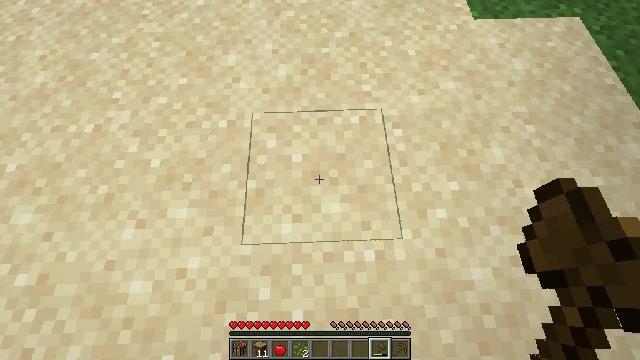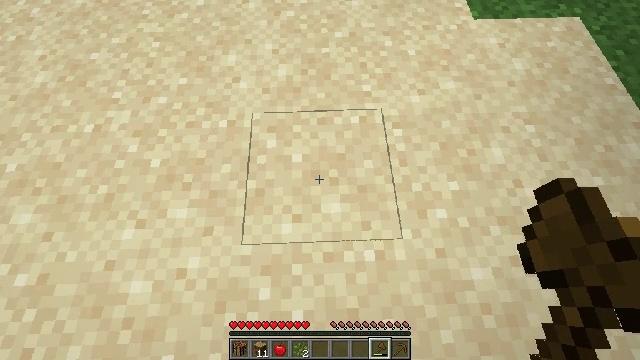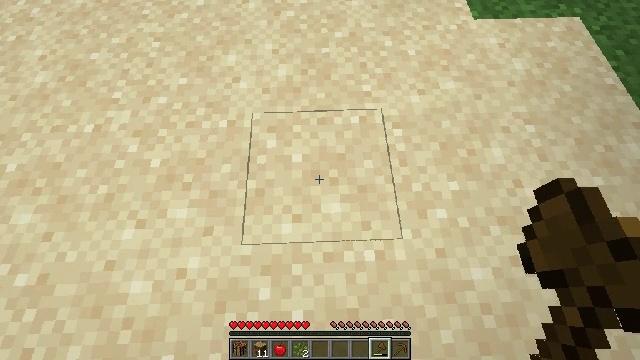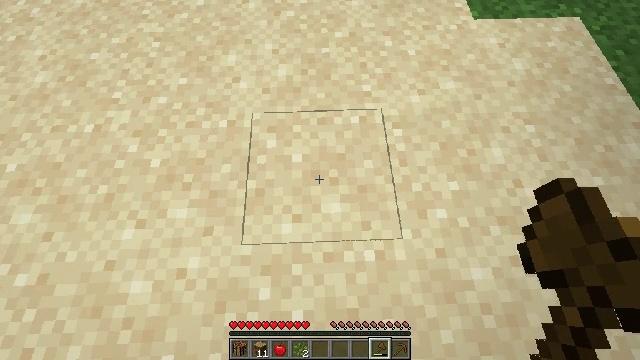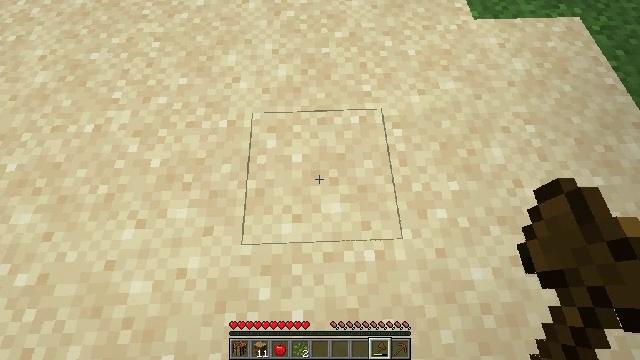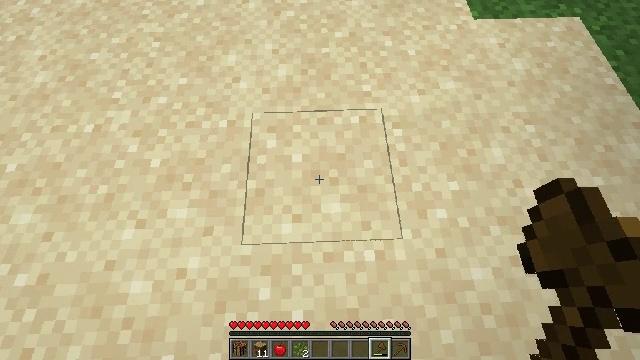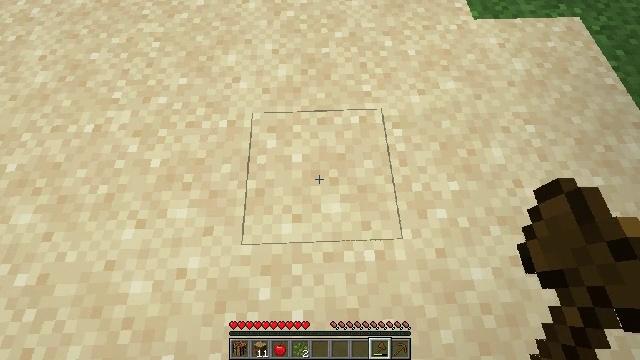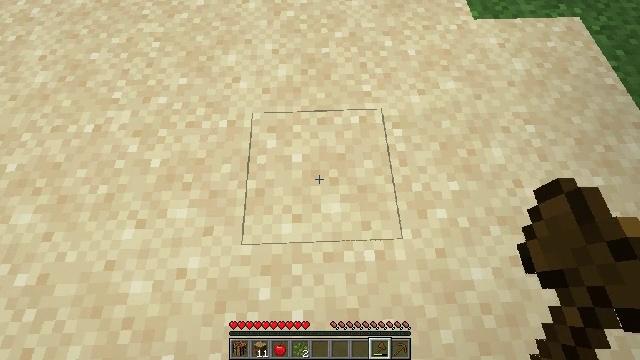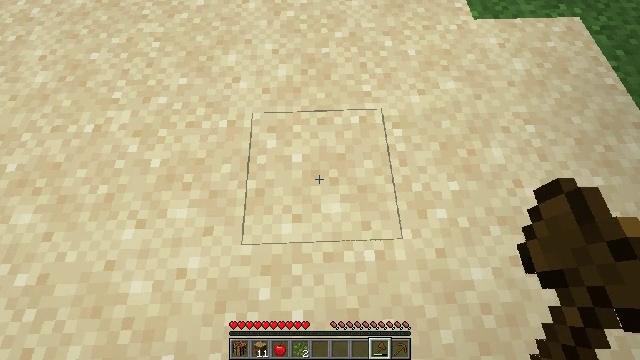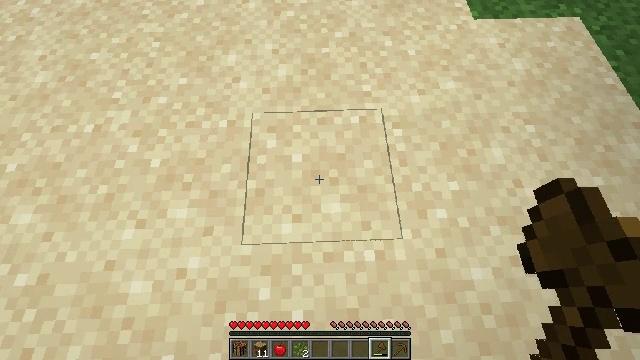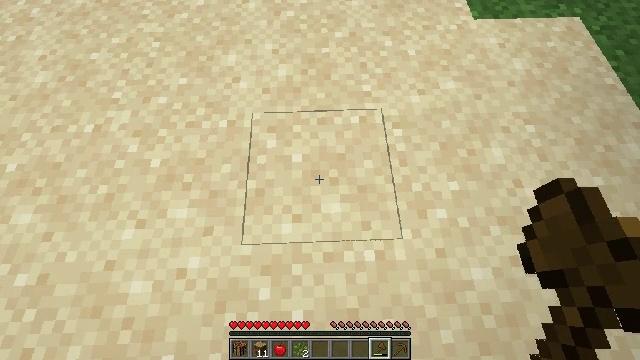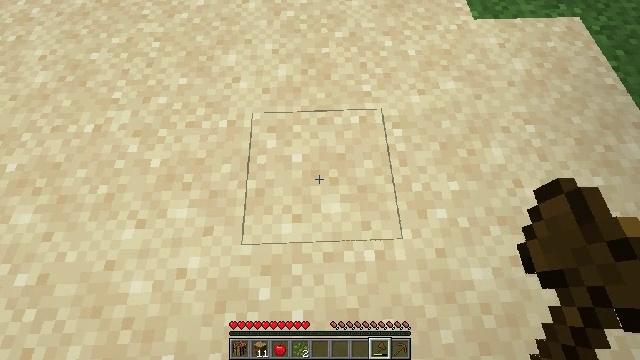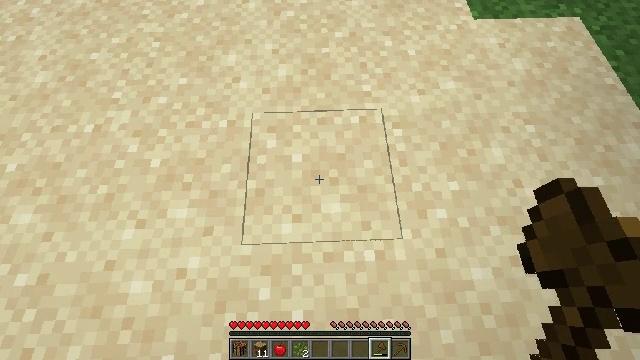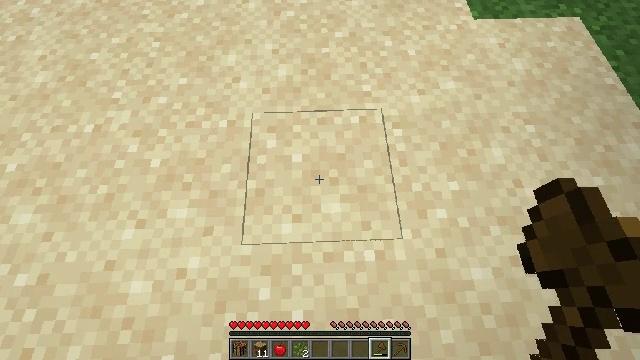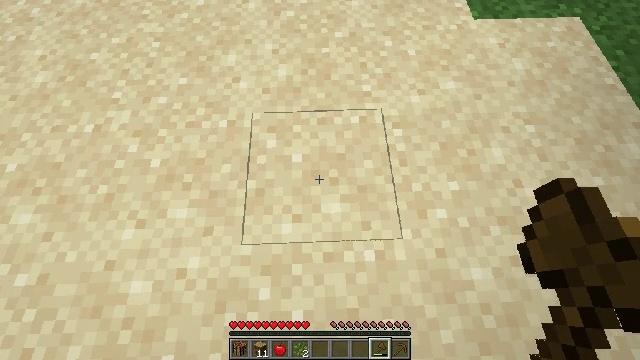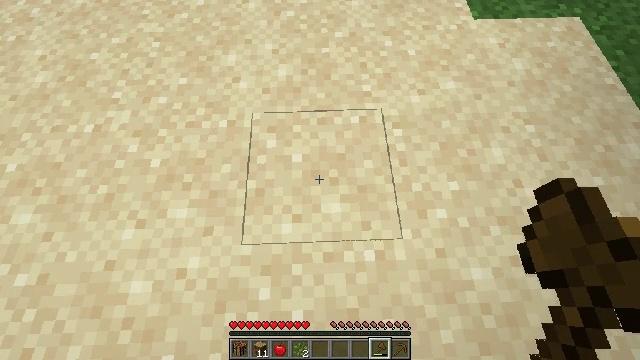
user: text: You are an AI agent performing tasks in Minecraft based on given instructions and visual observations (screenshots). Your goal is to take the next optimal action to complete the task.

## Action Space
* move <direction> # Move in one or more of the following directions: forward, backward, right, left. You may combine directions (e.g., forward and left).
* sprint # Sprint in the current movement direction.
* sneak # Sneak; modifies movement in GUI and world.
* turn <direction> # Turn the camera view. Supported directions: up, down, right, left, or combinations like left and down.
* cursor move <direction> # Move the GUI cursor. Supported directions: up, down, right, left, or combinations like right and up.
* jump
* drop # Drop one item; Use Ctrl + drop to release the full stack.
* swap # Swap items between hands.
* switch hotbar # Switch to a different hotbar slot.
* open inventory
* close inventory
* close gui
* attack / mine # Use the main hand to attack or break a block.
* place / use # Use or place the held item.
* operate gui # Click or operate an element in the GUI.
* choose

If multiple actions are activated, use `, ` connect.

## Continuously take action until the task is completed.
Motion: motion action
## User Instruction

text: Mine sand by the water.
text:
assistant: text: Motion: no_op
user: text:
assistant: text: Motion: no_op
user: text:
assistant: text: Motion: no_op
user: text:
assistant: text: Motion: no_op
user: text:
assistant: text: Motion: no_op
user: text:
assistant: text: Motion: no_op
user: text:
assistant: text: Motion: no_op
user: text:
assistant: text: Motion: no_op
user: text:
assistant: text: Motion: no_op
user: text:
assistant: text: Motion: no_op
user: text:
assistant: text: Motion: no_op
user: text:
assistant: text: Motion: no_op
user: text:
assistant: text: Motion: no_op
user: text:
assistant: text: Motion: no_op
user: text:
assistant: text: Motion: no_op
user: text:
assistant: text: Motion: no_op
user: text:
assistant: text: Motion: no_op
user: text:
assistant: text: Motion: no_op
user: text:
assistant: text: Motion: no_op
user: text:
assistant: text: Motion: no_op
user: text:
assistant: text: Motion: no_op
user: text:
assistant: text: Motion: no_op
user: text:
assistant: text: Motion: no_op
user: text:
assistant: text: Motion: no_op
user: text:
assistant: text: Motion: no_op
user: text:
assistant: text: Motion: no_op
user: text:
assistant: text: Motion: no_op
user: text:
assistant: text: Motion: no_op
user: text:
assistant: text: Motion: no_op
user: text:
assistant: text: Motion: no_op